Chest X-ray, AP view. Patient: 55 years old, sex F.
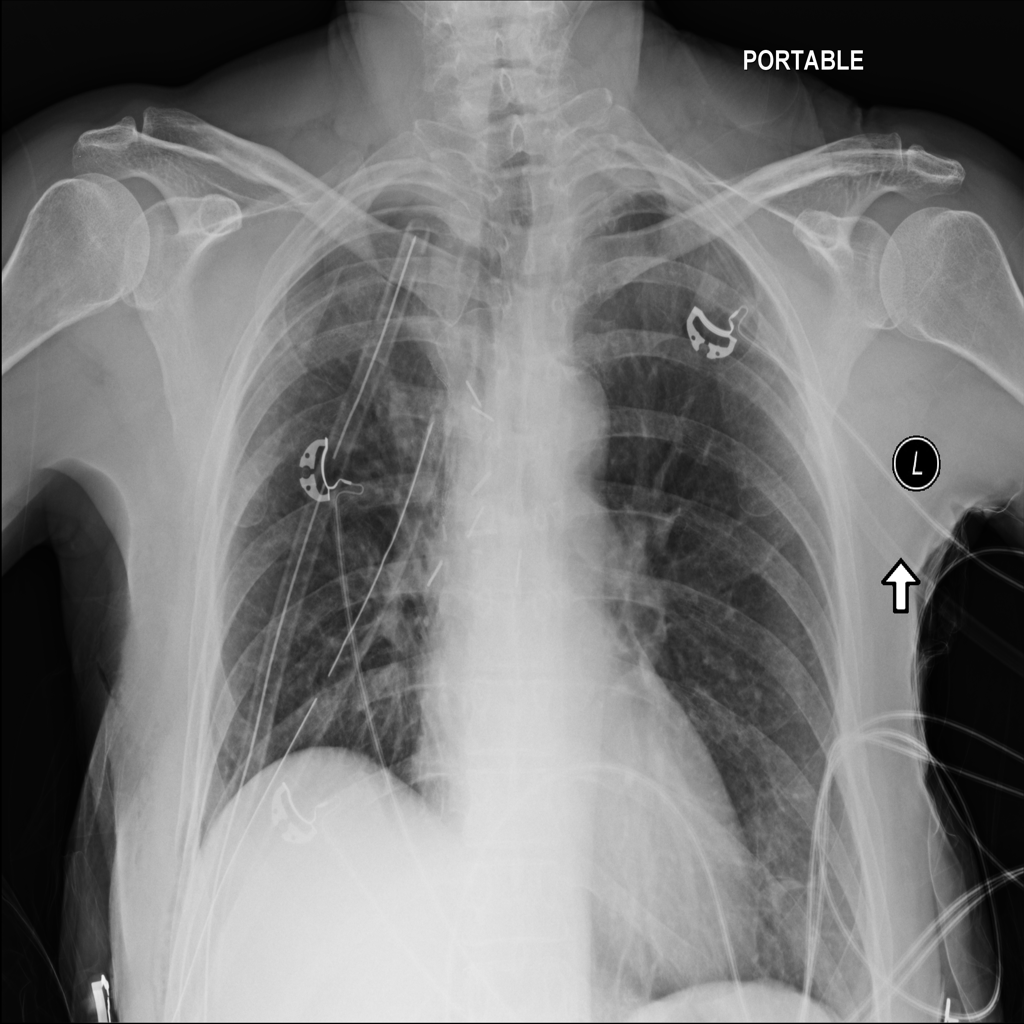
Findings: No Finding